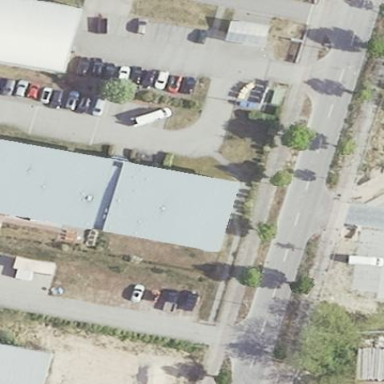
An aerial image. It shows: Building.